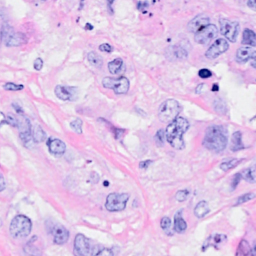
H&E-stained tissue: Breast